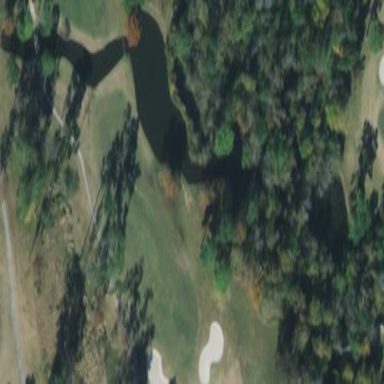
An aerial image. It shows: Water hazard in golf course. The hazard is natural water feature.